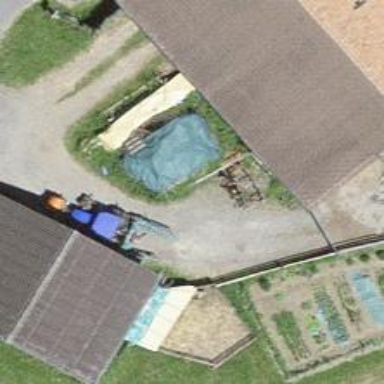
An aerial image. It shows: Farm.